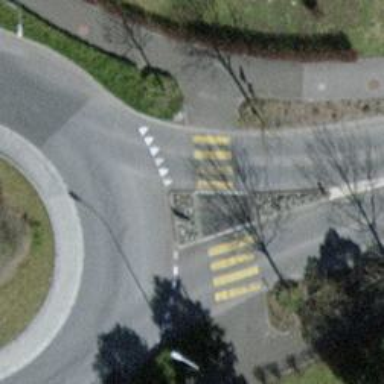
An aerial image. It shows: Uncontrolled zebra crossing on the road.